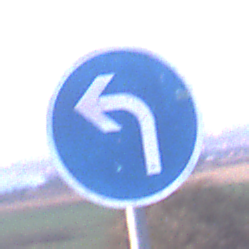
Verkehrszeichen: VorgeschriebeneFahrtrichtungLinks
Umgebung: Outdoor, Nature
Tageszeit: SunriseSunset
Wetter: Clear
Licht: Natural
Jahreszeit: NotSpecified
Kontrast: LowContrast